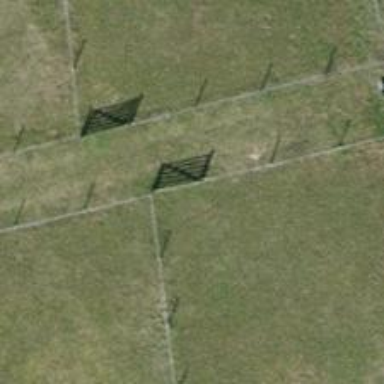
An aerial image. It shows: Gate.